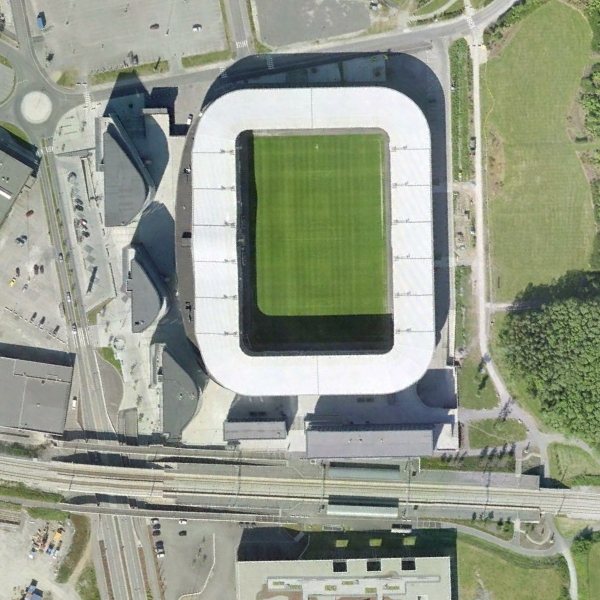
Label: Stadium